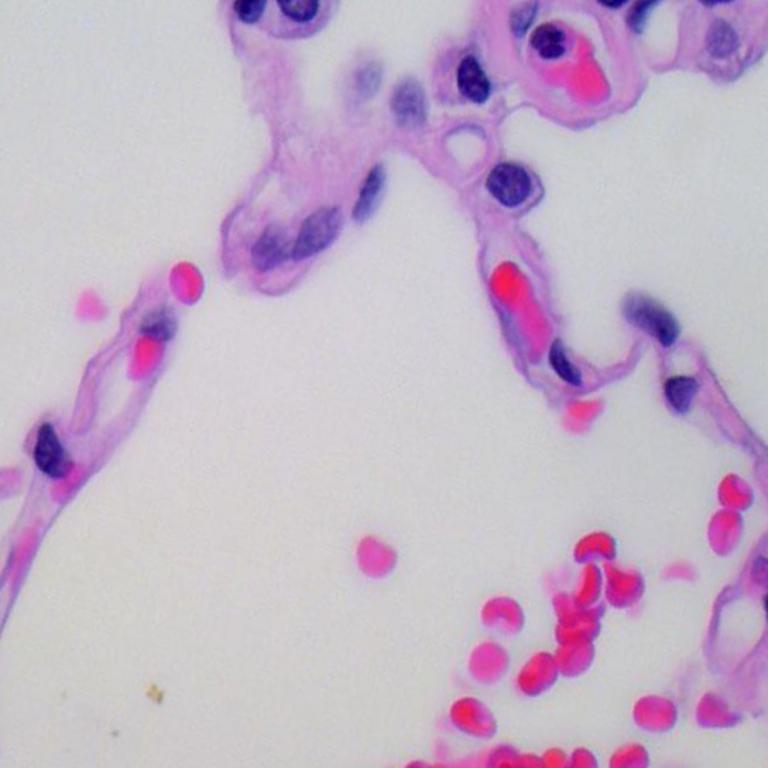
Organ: lung
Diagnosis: benign